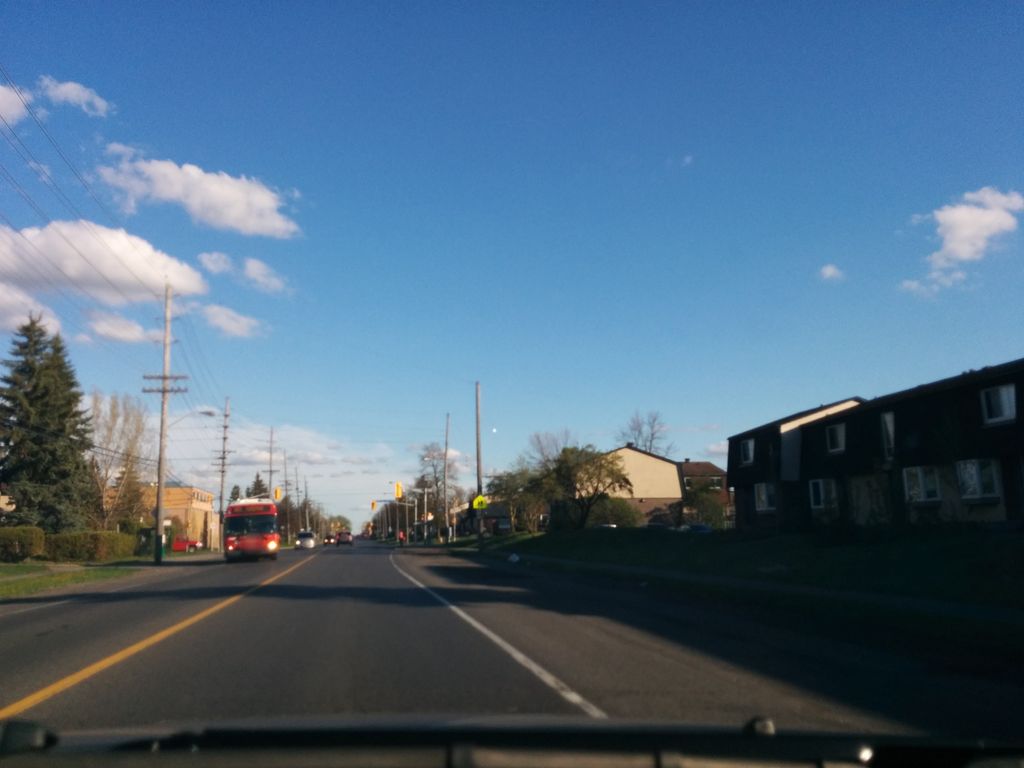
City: ottawa-gatineau